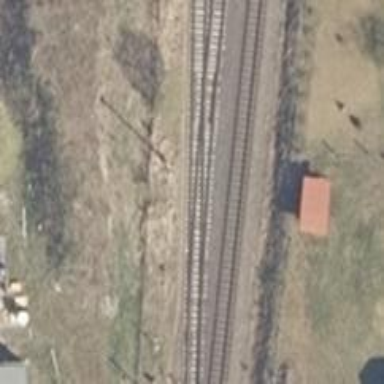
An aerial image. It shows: Railway switch.